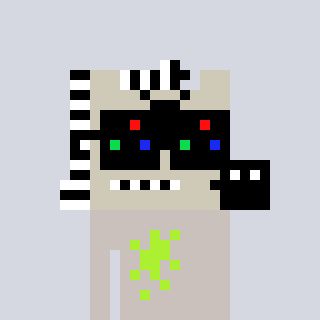
a pixel art character with square black sunglasses, a zebra-shaped head and a foggrey-colored body on a cool background